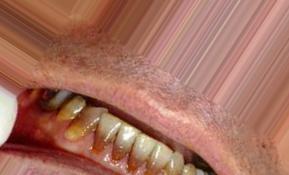
Condition: Tooth Discoloration